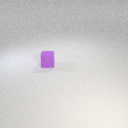
small purple rubber cube